Question: I am begginer in Firebase and my problem is:
I have to get one user id of any of the recently added users but the user can't be the current user.
Until now I have done this but it isnt working.
'''
DatabaseReference databaseusers = FirebaseDatabase.getInstance().getReference().child("Users");
Query query=databaseusers.limitToLast(50);
query.addValueEventListener(new ValueEventListener() {
@Override
public void onDataChange(DataSnapshot dataSnapshot) {
for (DataSnapshot snapshot : dataSnapshot.getChildren()) {
if(!snapshot.getValue().toString().equals(currentuseruid)){
player2uid=snapshot.getValue().toString();
}
}
'''

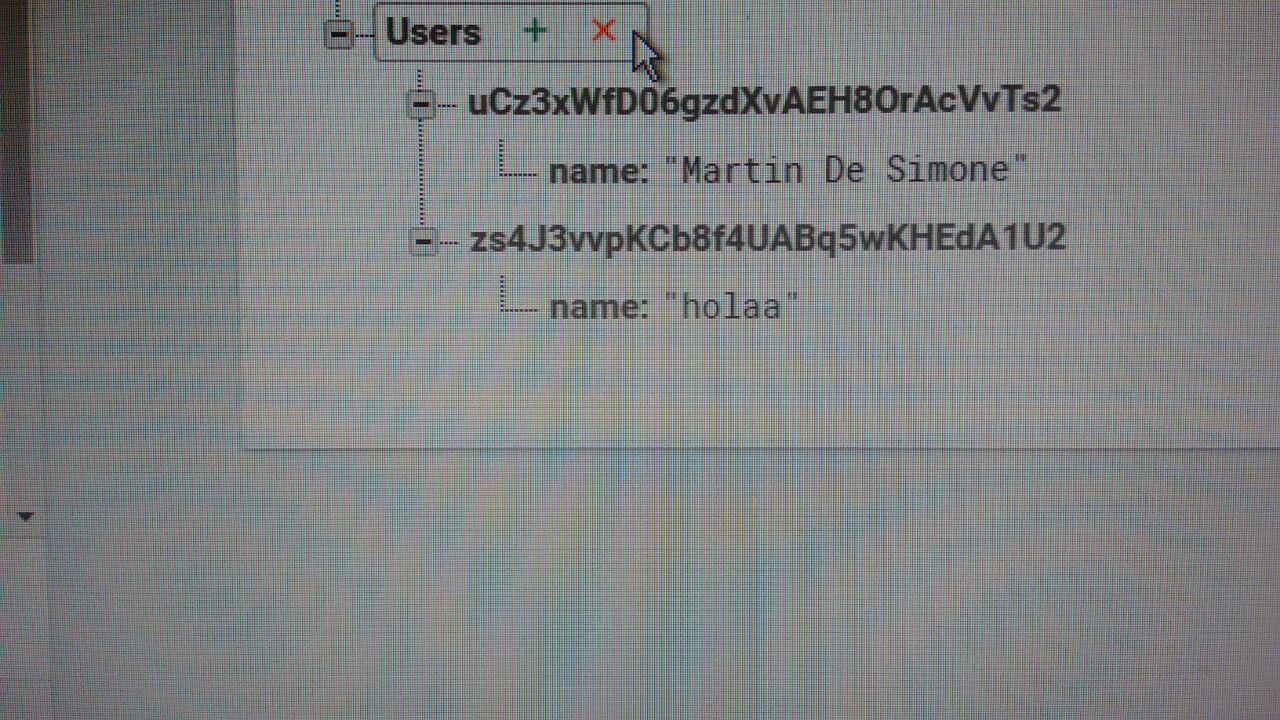
Answer: Use 'getKey()' to get a node's key
'''
for (DataSnapshot snapshot : dataSnapshot.getChildren()) {
if (!snapshot.getKey().equals(currentuseruid)) {
player2uid = snapshot.getKey();
}
}
'''
Hope this helps :)